Interaction volume radius: 5 \u00c5
Interaction volume height: 10 \u00c5
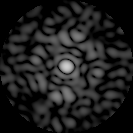
Disorder parameter: 0.816